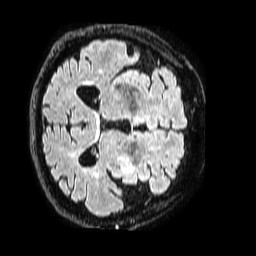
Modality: FLAIR
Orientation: axial
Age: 87
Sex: female
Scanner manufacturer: philips
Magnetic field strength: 1.5 T
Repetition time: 4.8 s
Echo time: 0.3 s